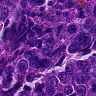
Metastatic tissue present: yes